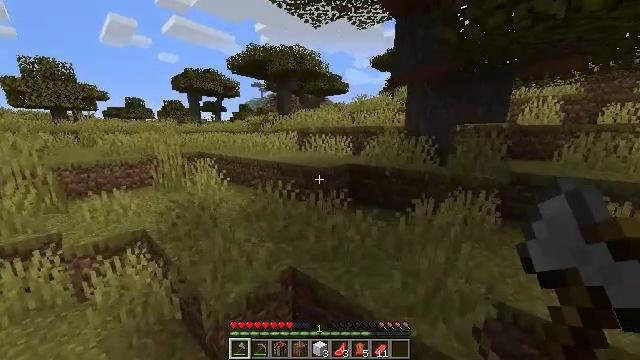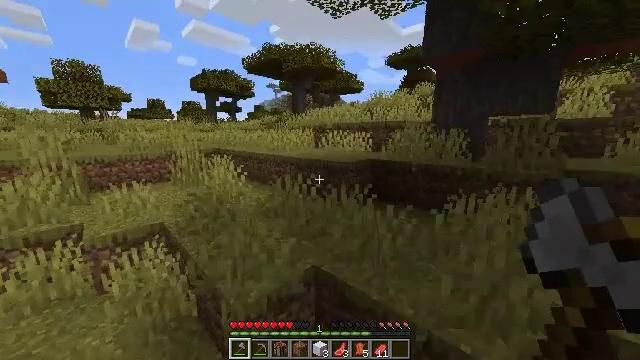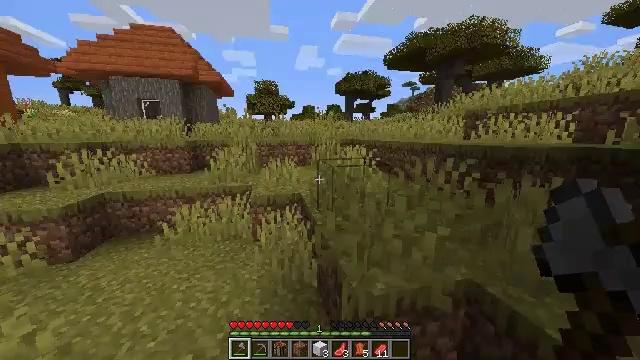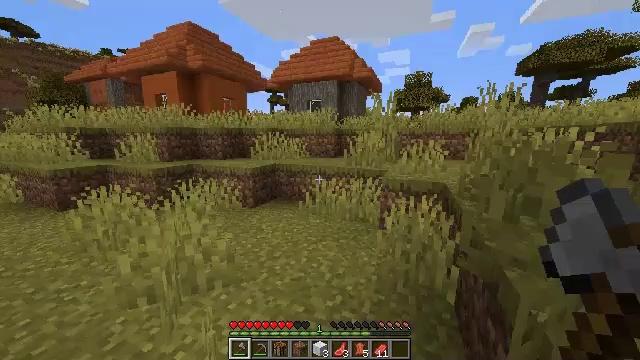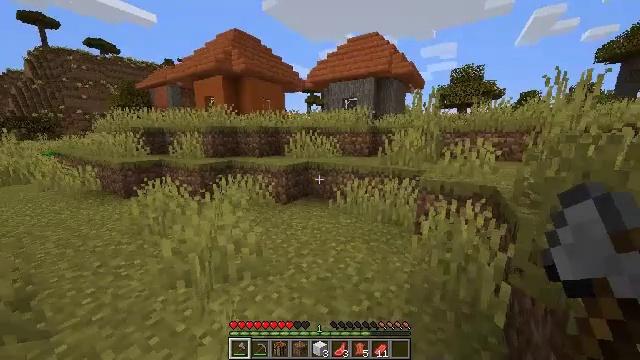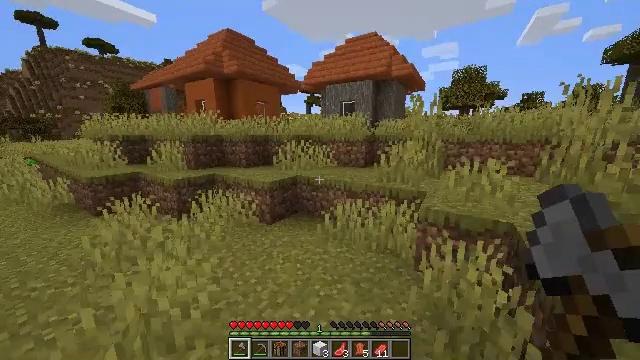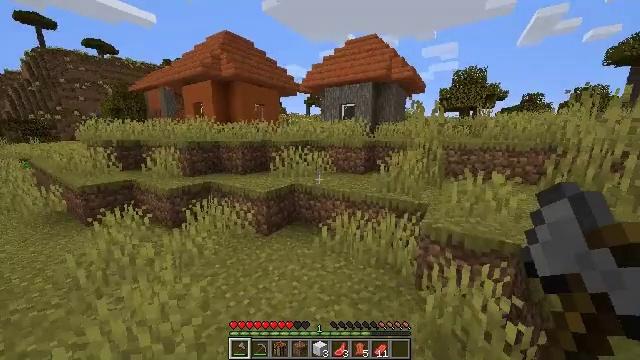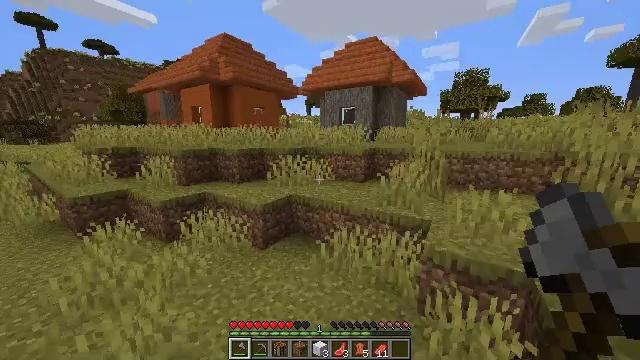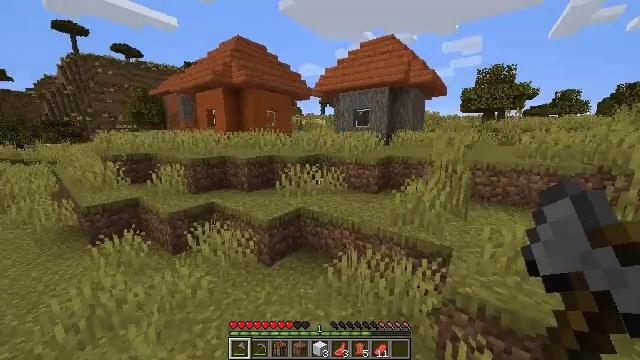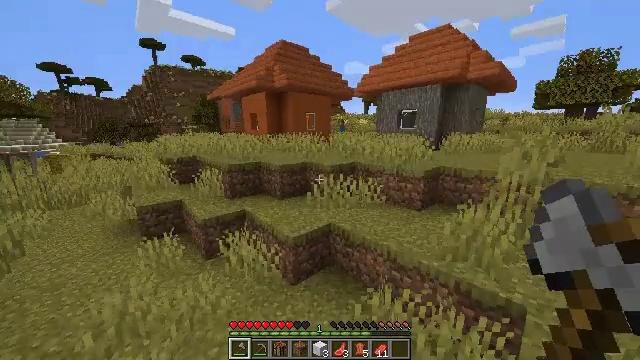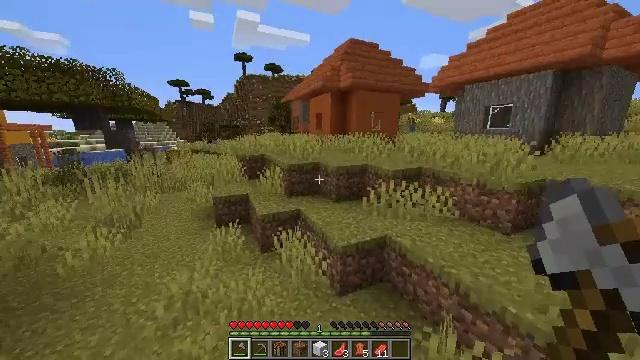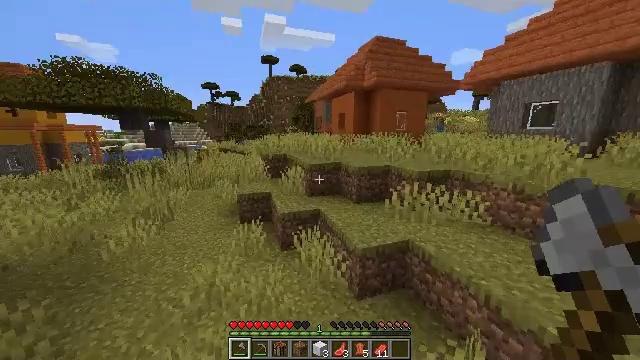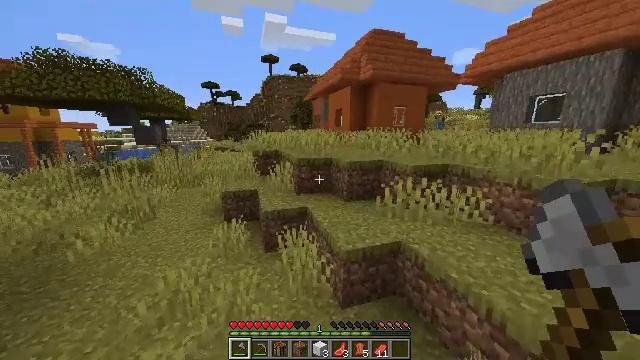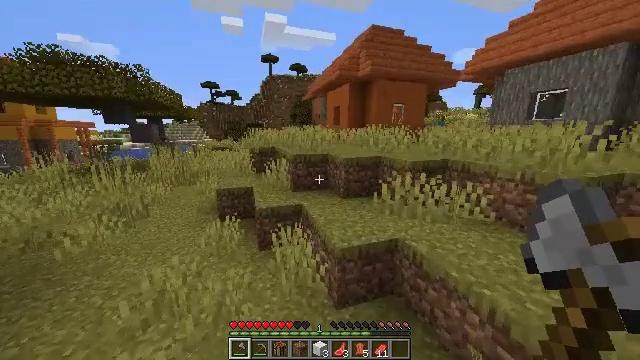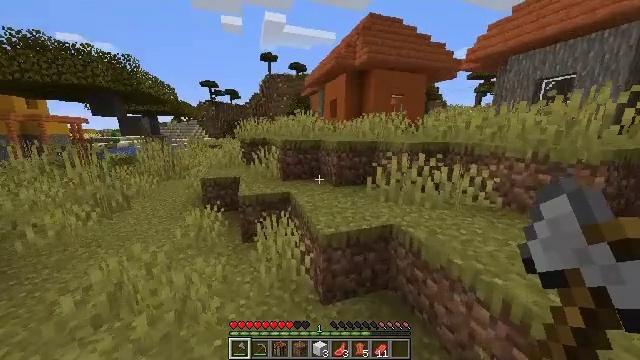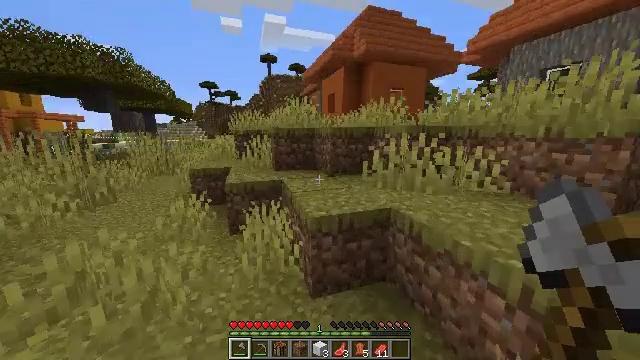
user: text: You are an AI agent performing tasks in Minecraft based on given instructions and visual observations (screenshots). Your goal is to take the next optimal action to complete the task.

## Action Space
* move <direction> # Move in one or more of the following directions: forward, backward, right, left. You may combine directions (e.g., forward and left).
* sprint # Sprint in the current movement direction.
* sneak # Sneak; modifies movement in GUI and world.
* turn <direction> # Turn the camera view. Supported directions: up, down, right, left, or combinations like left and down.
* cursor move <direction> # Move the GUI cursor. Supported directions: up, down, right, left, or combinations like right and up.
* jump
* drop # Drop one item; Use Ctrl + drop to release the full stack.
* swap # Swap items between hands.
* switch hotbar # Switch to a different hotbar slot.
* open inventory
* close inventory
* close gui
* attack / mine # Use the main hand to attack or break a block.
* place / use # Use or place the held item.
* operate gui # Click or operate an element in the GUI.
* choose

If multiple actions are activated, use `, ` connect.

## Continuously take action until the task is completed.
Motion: motion action
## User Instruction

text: Clear away tall grass.
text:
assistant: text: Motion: move forward, sprint, turn left, jump
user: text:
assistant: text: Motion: move forward, sprint, turn left, jump
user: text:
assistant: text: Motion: move forward, sprint, turn left, jump
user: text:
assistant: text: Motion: move forward, sprint, turn left, jump
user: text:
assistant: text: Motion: move forward, sprint, jump
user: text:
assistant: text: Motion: move forward, sprint, jump
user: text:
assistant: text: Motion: move forward, sprint, jump
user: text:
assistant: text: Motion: move forward, sprint, turn left, jump
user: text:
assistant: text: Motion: move forward, sprint, turn left, jump
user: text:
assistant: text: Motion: move forward, sprint, turn left, jump
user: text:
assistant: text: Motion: move forward, sprint, turn left, jump
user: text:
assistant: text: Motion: move forward, sprint, jump
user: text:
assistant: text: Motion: move forward, sprint, jump
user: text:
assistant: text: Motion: move forward, sprint, jump
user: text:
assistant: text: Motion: move forward, sprint, jump
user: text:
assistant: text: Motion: move forward, sprint, turn right, jump
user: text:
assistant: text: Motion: move forward, sprint, turn right, jump
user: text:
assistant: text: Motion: move forward, sprint, turn right and down, jump
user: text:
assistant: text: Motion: move forward, sprint, jump
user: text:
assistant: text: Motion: move forward, sprint, jump
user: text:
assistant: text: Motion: move forward, sprint, jump
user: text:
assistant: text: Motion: move forward, sprint, jump
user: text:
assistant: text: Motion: move forward, sprint, jump
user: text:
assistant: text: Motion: move forward, sprint, jump
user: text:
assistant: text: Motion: move forward, sprint, jump
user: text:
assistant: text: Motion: move forward, sprint, jump
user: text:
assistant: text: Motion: move forward, sprint, turn right and down, jump
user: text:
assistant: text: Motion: move forward, sprint, jump
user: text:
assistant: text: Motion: move forward, sprint, jump
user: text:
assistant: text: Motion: move forward, sprint, jump